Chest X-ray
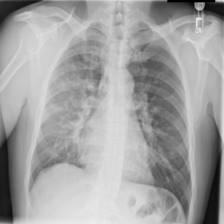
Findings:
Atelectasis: negative
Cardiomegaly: negative
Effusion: negative
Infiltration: positive
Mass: negative
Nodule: positive
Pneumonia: negative
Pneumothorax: negative
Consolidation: negative
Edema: negative
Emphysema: negative
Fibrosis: negative
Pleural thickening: negative
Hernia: negative